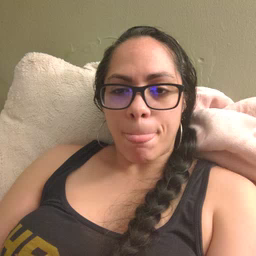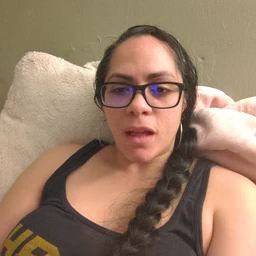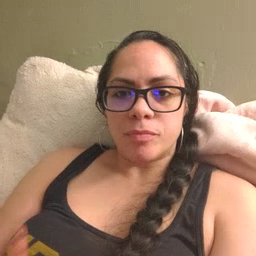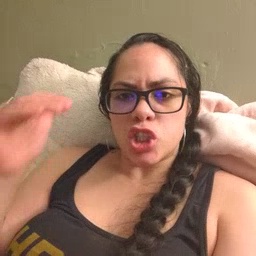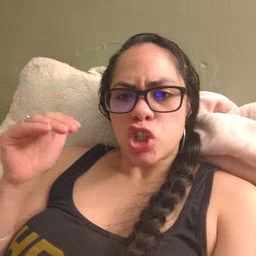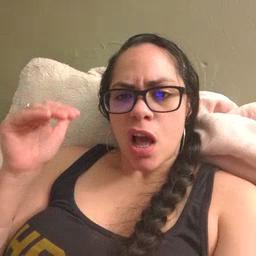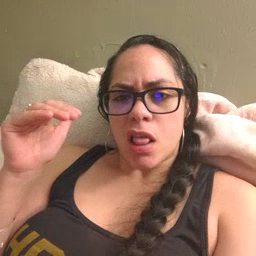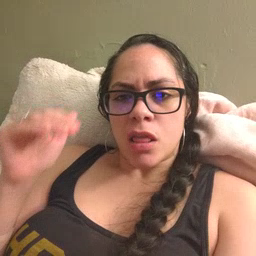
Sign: child